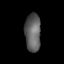
Tissue: lung
Cell type: Epithelial cells
Senescence score: 0.2136
Nuclear area (px): 589
Mean DAPI intensity: 96.211